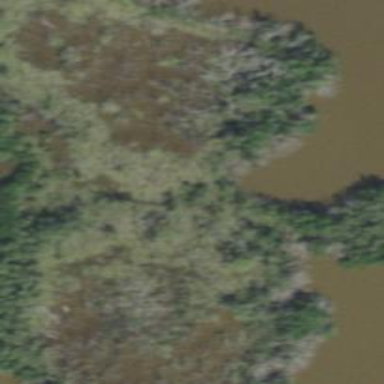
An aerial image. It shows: Mangrove wetland featuring plant community of Mangrove Swamp.